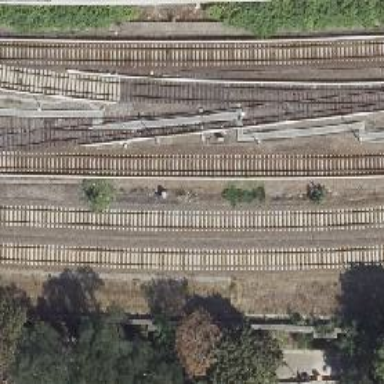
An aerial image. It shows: Railway track.